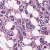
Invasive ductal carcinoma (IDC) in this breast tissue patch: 1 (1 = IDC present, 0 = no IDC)